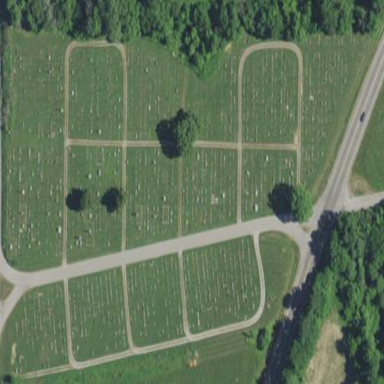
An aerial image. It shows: Cemetery.